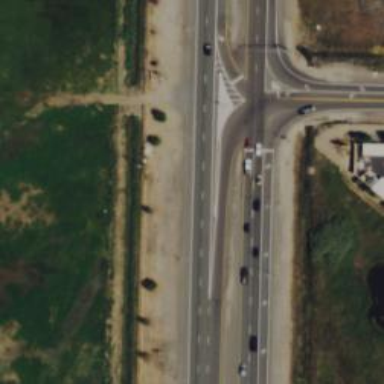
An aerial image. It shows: Trunk link road with asphalt surface.